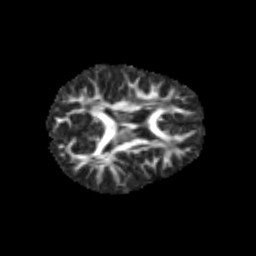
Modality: FA
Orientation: axial
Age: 6
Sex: male
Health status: healthy